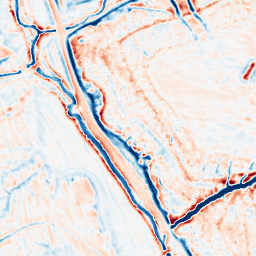
Category: edge_preserving
Decomposition family: bilateral
Decomposition parameters: d: 15
sigma_color: 50
sigma_space: 150
Upsampling method: bilinear
Upsampling parameters: scale: 8
Upsampling scale: 8